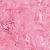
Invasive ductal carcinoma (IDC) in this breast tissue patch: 0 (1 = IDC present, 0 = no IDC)